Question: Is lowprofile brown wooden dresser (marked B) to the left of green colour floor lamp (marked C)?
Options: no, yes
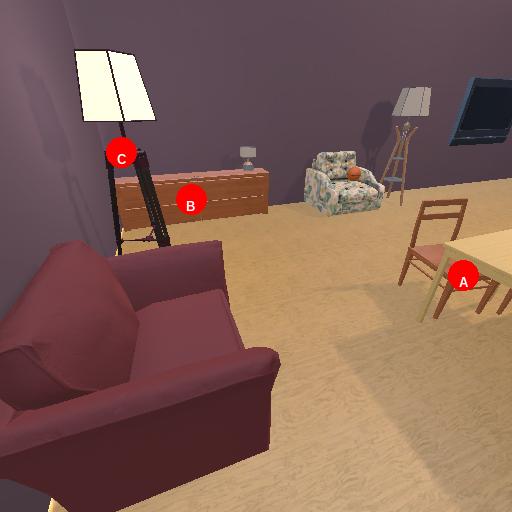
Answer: no